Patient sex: M
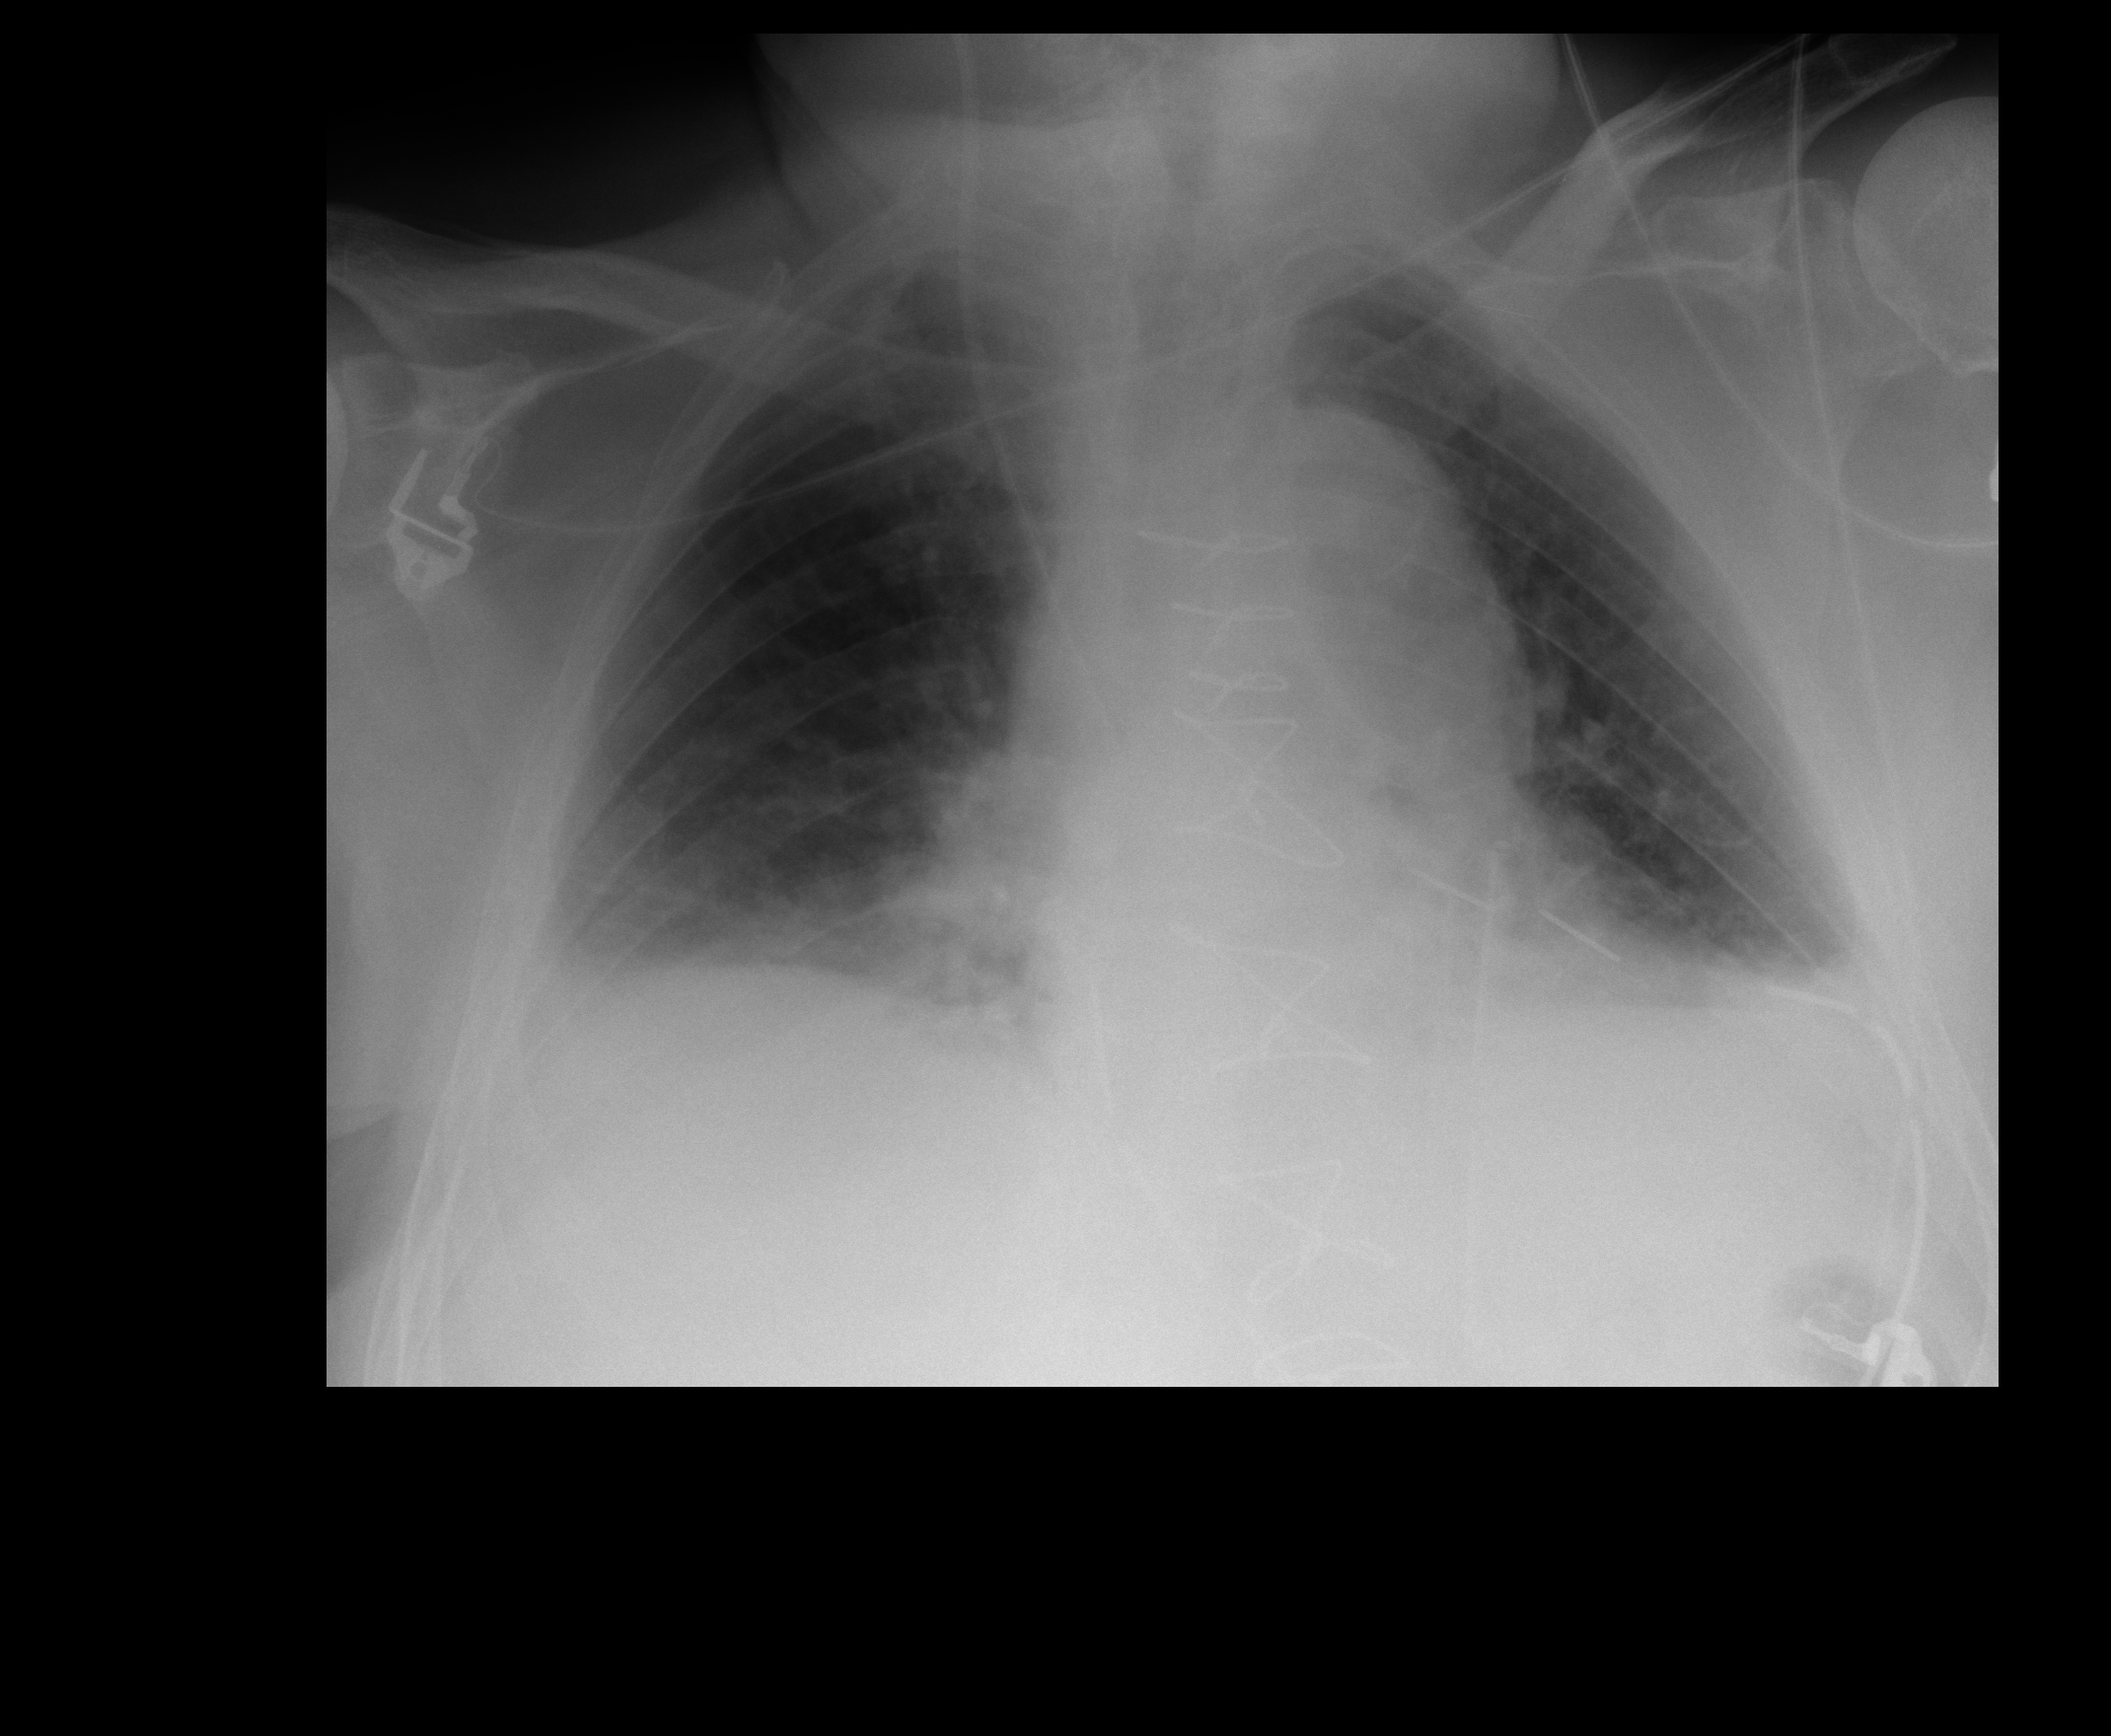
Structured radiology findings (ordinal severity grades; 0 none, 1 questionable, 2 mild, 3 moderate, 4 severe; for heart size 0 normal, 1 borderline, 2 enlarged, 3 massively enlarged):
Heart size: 0
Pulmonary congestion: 1
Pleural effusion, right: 1
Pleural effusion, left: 1
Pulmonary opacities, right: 0
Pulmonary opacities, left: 0
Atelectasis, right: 2
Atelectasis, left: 2